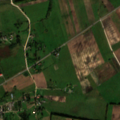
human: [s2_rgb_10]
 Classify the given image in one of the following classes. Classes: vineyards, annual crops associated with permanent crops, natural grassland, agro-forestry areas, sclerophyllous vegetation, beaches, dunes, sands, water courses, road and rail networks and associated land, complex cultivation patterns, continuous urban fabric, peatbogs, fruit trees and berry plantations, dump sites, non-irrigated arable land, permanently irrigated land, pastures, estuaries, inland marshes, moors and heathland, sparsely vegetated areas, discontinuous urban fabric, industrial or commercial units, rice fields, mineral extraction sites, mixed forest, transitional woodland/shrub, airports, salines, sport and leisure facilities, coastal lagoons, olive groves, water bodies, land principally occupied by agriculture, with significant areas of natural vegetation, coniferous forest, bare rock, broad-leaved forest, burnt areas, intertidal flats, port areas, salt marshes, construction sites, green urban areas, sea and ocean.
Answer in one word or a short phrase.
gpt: discontinuous urban fabric, non-irrigated arable land, pastures, complex cultivation patterns